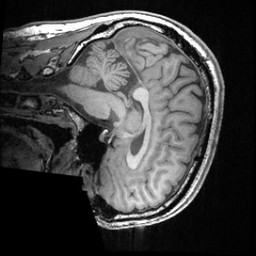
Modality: T1w
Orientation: sagittal
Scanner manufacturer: ge
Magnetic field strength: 3 T
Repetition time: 0.008572 s
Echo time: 0.003384 s